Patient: sex F, age 58
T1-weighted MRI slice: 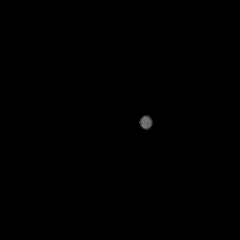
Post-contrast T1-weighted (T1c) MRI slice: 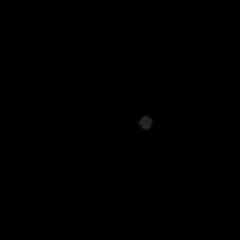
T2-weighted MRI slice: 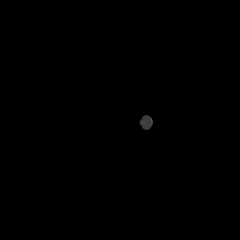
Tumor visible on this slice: no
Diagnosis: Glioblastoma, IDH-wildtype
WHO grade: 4